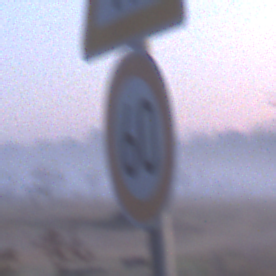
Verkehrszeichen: Geschwindigkeit60
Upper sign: EinseitigVerengteFahrbahnLinks
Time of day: SunriseSunset
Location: Outdoor (Nature)
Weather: Clear
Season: NotSpecified
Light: Natural